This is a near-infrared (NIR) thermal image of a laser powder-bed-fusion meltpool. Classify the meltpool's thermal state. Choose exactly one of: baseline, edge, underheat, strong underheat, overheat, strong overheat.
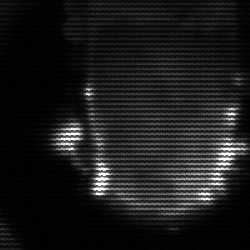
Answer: baseline